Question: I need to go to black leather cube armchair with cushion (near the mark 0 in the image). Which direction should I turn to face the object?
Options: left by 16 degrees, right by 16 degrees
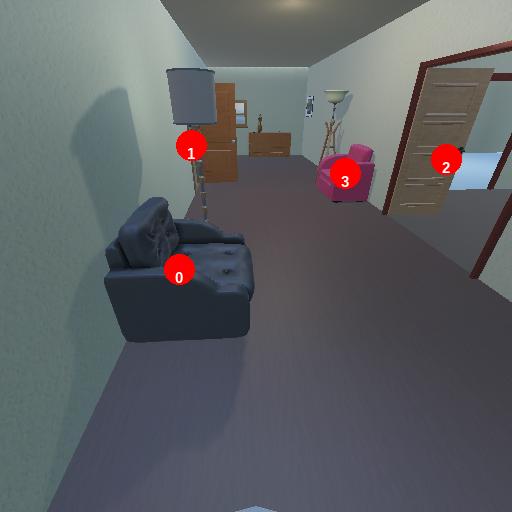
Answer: left by 16 degrees